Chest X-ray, PA view. Patient: 33 years old, sex M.
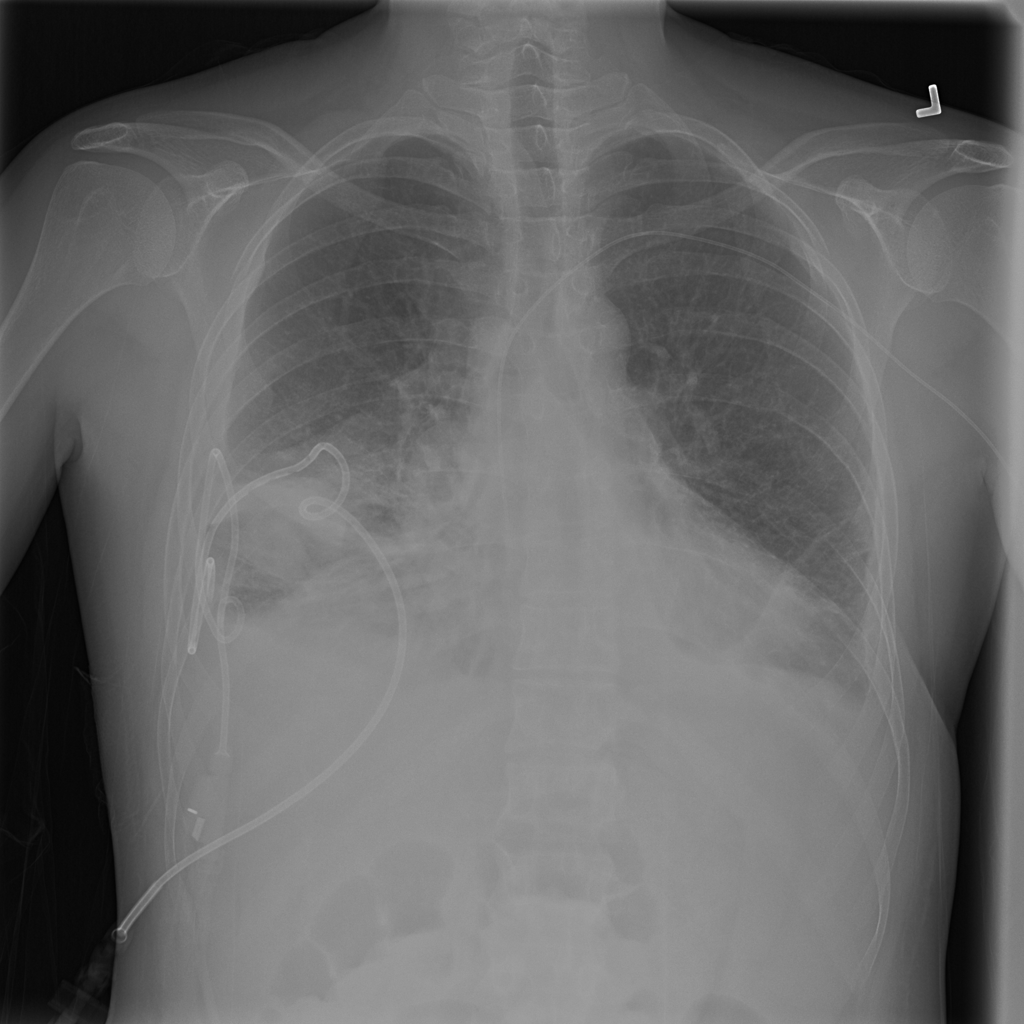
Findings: Atelectasis, Effusion, Infiltration